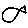
Label: fish